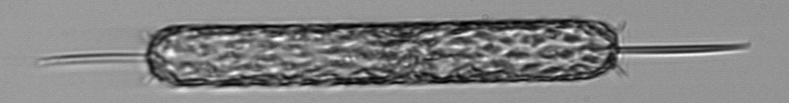
Label: Ditylum_brightwellii